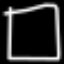
Label: square